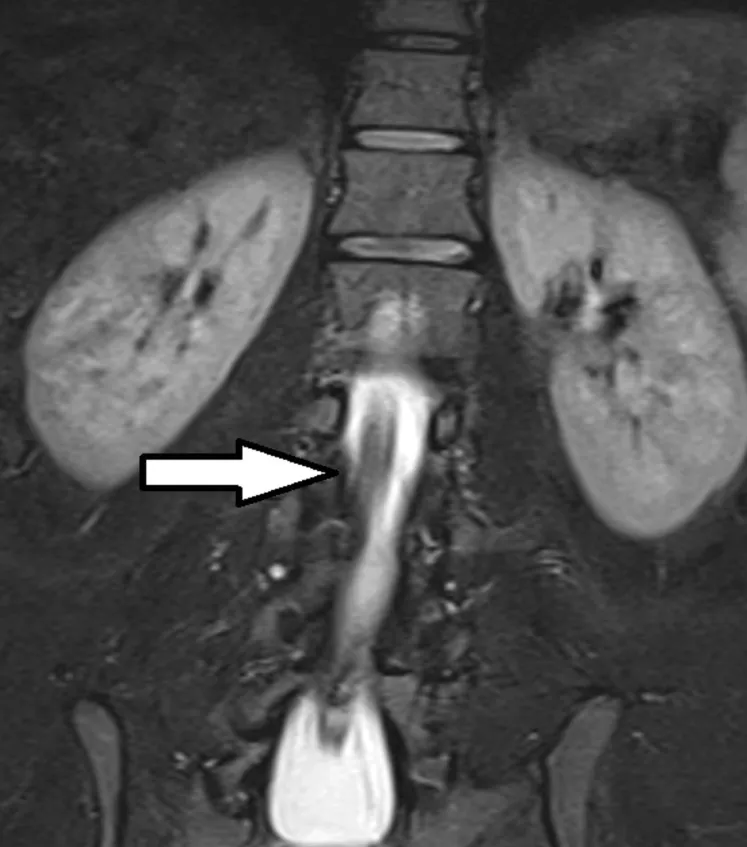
MRI of diastematomyelia and mild scoliosis in L4-L5 sections of the spinal cord (coronal plane). Note the bony spur dividing the hemicords (arrow).
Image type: radiology (mri)